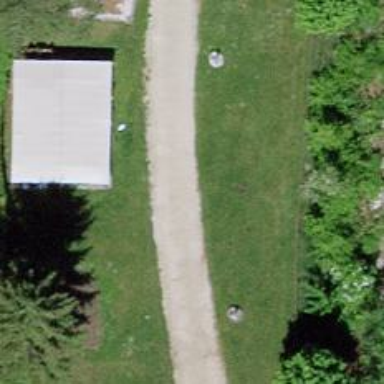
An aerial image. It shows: Unpaved service road.